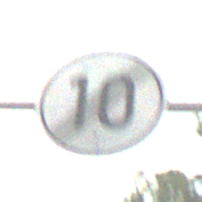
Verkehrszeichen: EndeGeschwindigkeit10
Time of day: MorningAfternoon
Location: Outdoor (Suburban)
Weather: PartlyCloudy
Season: NotSpecified
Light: Natural